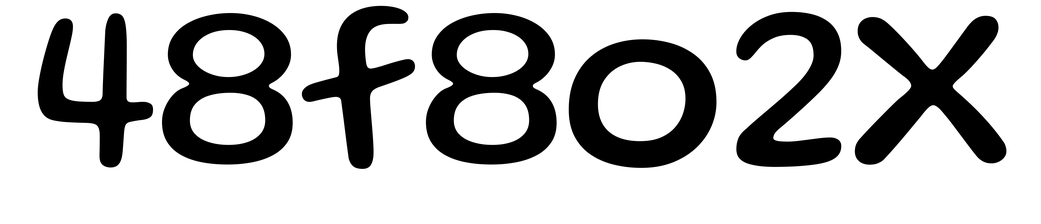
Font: Gluten_Regular